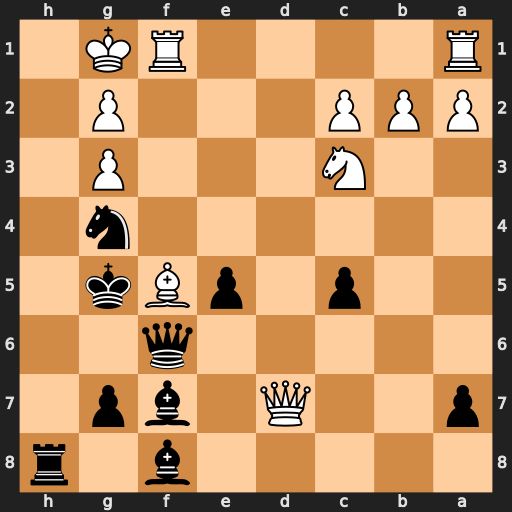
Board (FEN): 5b1r/p2Q1bp1/5q2/2p1pBk1/6n1/2N3P1/PPP3P1/R4RK1
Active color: b
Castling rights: -
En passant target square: -
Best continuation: Rh1+ Kxh1 Qh6+ Kg1 Qh2#